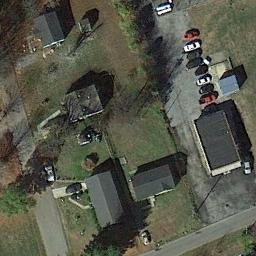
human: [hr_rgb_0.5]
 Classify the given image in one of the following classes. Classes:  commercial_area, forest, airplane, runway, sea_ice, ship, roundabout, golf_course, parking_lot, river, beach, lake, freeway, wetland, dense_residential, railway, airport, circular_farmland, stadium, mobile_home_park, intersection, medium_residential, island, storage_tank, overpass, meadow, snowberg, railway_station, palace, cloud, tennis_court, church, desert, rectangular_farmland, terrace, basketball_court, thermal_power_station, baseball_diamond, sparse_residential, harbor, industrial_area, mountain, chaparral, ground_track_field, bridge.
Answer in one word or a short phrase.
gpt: medium_residential